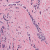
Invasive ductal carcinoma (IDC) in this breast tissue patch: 1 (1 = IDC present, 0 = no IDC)